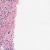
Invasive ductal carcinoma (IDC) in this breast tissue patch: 1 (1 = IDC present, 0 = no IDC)